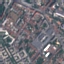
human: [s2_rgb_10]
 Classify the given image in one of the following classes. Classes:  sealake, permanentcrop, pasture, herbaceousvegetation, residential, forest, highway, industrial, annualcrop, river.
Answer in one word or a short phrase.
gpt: Residential